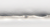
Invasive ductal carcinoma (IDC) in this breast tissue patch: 0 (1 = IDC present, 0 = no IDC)